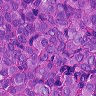
Metastatic tissue present: yes